Question: I saw an interesting video from 2018 about rxjs and observables
and I was wondering what happened to Observable.forEach
It seems to have been changed quite a lot.
What happened to return type subscription? Now it is a Promise and forEach does not accept
any callback functions for handling errors or completed event?
[
image from <URL>
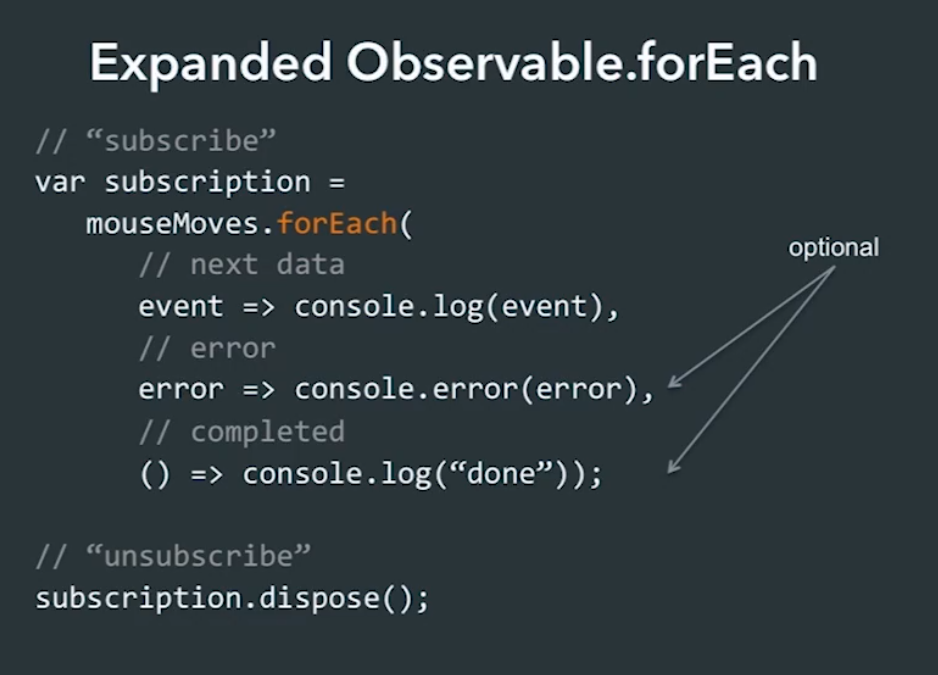
Answer: 'Observable.forEach' won't emit any 'next' after an error <URL>.
> Observable: forEach will no longer next values after an error (b4bad1f)
You can handle 'error' and 'complete' notifications by 'then()' or 'catch()' because 'forEach' returns a Promise.
'''
range(1, 10).forEach(console.log)
.then(() => console.log('Promise resolved'))
.catch(() => console.log('Promise rejected'));
'''
But yes, there's no way to unsubscribe when using 'forEach' until the source errors or completes.